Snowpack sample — Loveland Pass, Silver Plume, Colorado, USA (1/12/25, 11:40 AM MST)
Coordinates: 39.66, -105.88
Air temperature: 7 °F
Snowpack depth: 140 cm
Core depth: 10 cm
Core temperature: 41 °F
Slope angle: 11°, slope face: 30°
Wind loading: high
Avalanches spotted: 2
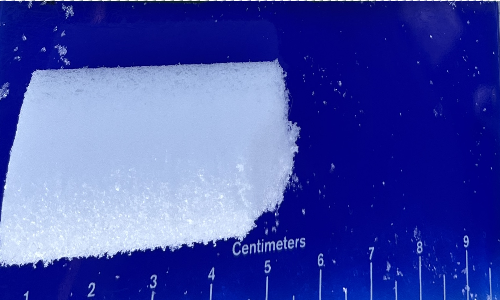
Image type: core
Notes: Pilot using slightly modified coring method that took too large segment for snow profile picturing, advised not to use in higher level models. Two avalanche on south face nearby, partially cloudy with light snow in the last 24 hours. Lots of wind loading on eastern features.